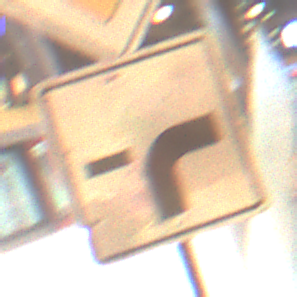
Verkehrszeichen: VerlaufVorfahrtsstrasse9
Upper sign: Vorfahrtsstrasse
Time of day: NotSpecified
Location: Indoor (Urban)
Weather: NotSpecified
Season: NotSpecified
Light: Artificial